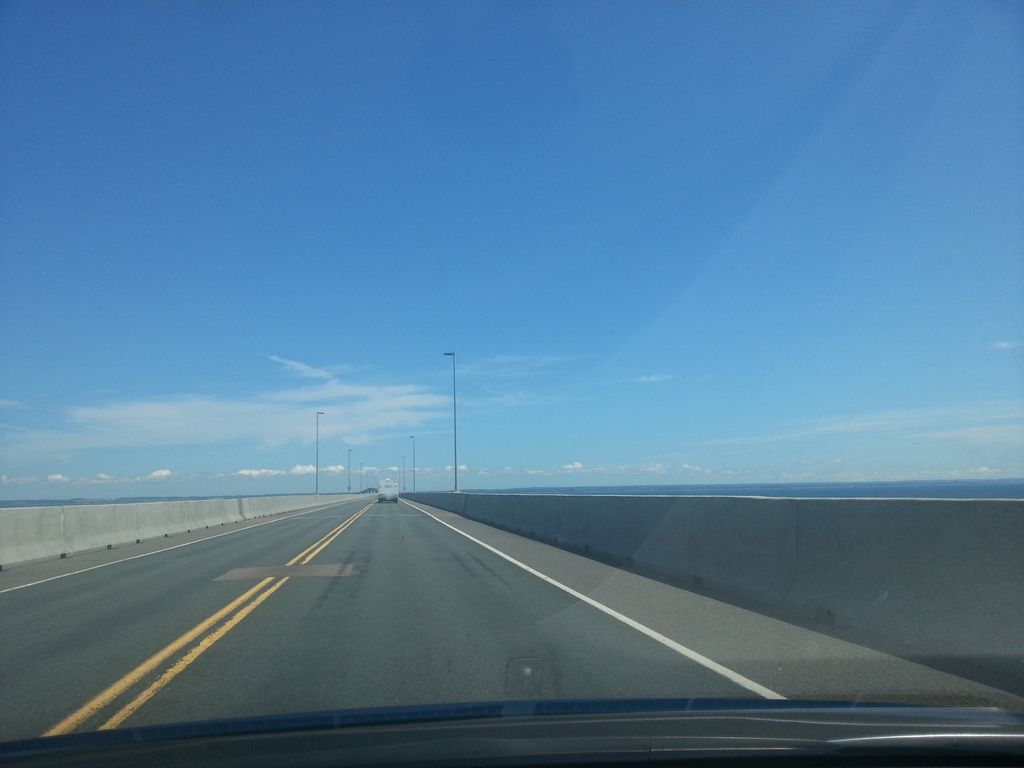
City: charlottetown